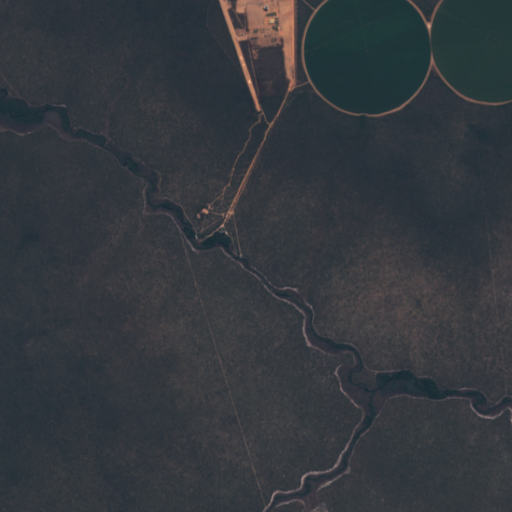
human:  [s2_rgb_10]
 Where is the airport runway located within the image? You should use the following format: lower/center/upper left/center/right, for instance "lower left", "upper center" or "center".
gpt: The airport runway is located in the upper center of the image.
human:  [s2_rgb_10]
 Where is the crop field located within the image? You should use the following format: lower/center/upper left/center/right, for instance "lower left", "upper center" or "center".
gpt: The crop field is located in the upper right of the image.
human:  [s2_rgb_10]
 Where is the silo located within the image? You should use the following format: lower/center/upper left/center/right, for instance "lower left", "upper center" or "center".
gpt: The silo is located in the upper center of the image.
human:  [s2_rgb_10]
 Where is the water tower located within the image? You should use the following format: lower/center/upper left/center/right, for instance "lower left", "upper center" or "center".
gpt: The water tower is located in the upper center of the image.
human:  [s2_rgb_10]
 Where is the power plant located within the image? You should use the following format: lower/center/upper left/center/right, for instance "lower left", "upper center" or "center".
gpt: There is no power plant in the image.